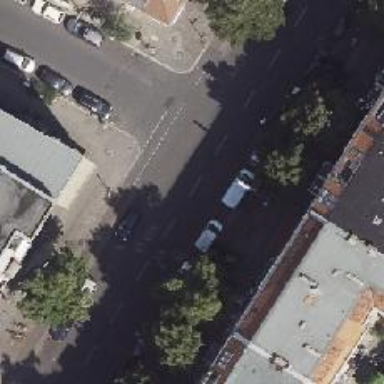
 separated from the road by kerb and parking lane."